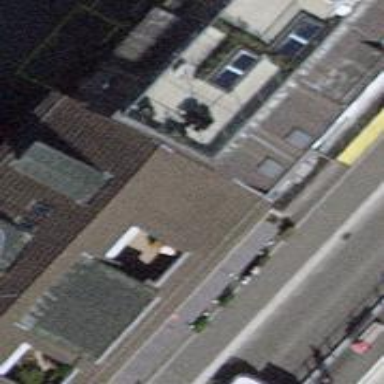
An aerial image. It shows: Beauty shop.